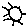
Label: sun